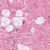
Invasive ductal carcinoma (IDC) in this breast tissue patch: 0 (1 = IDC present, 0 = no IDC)